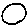
Label: circle